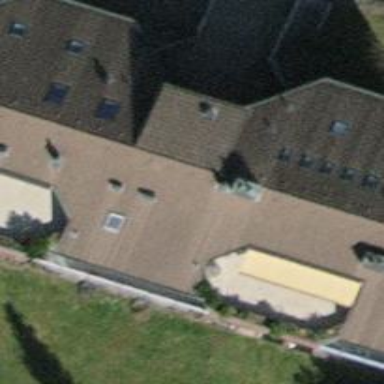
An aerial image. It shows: Building with pitched roof.